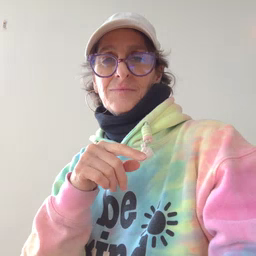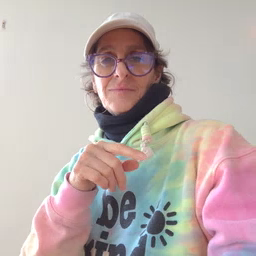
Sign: hesheit